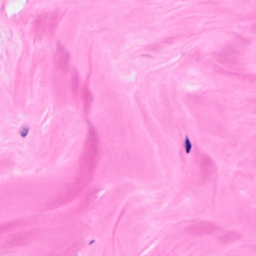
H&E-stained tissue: Breast